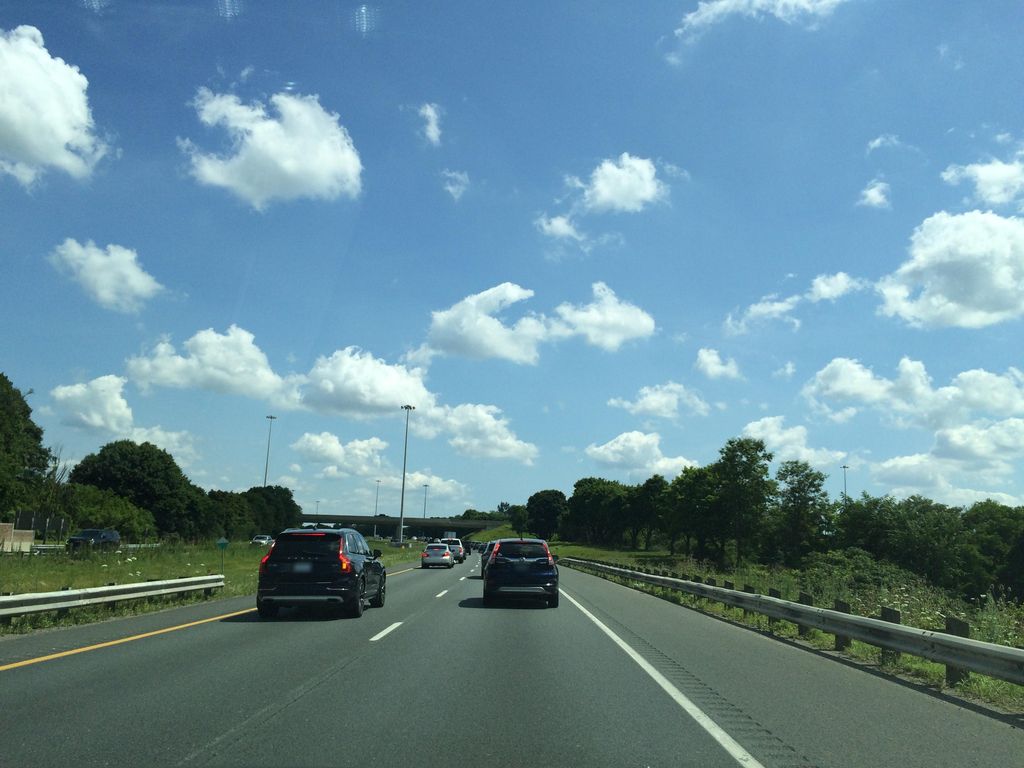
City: hamilton